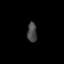
Tissue: lung
Cell type: Epithelial cells
Senescence score: 0.1813
Nuclear area (px): 181
Mean DAPI intensity: 71.182